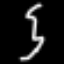
Label: squiggle